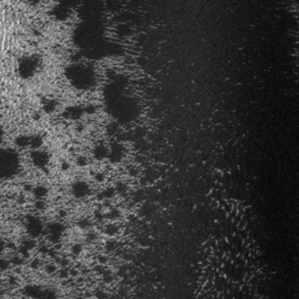
Label: frost